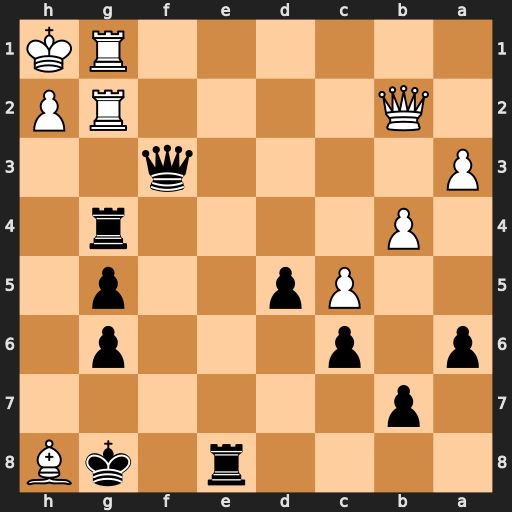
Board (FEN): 4r1kB/1p6/p1p3p1/2Pp2p1/1P4r1/P4q2/1Q4RP/6RK
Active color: b
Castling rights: -
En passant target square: -
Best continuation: Qxg2+ Qxg2 Rxg2 Kxg2 Kxh8